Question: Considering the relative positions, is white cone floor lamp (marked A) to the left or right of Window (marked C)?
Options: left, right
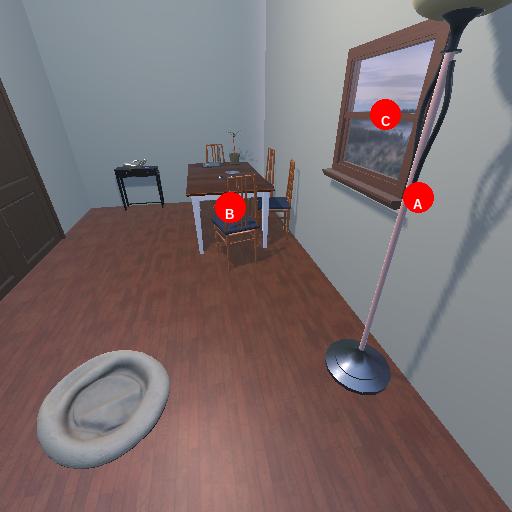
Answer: left